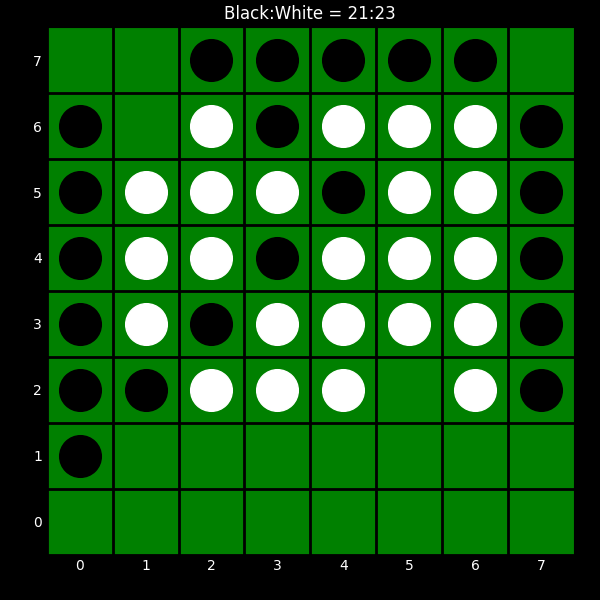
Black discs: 21
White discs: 23